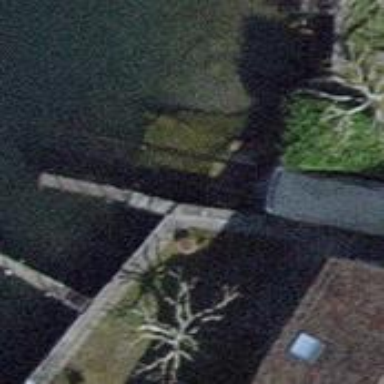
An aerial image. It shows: Man-made pier.